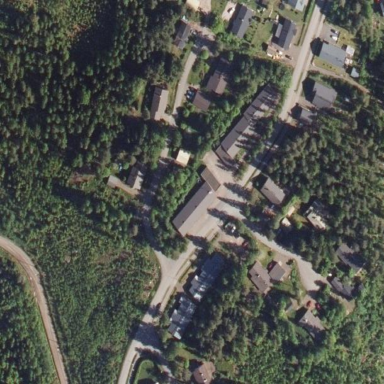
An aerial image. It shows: This residential area consists of single-family homes.